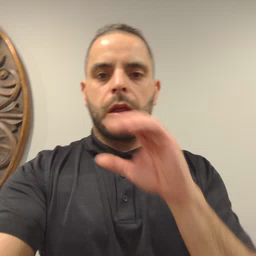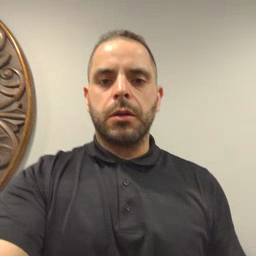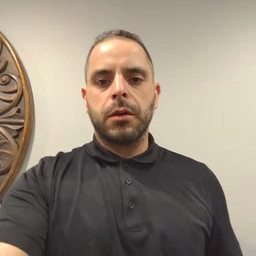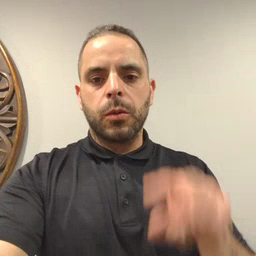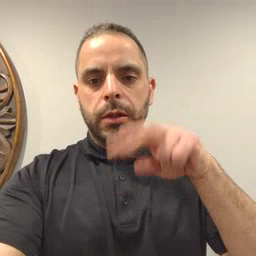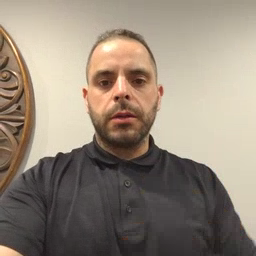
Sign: read